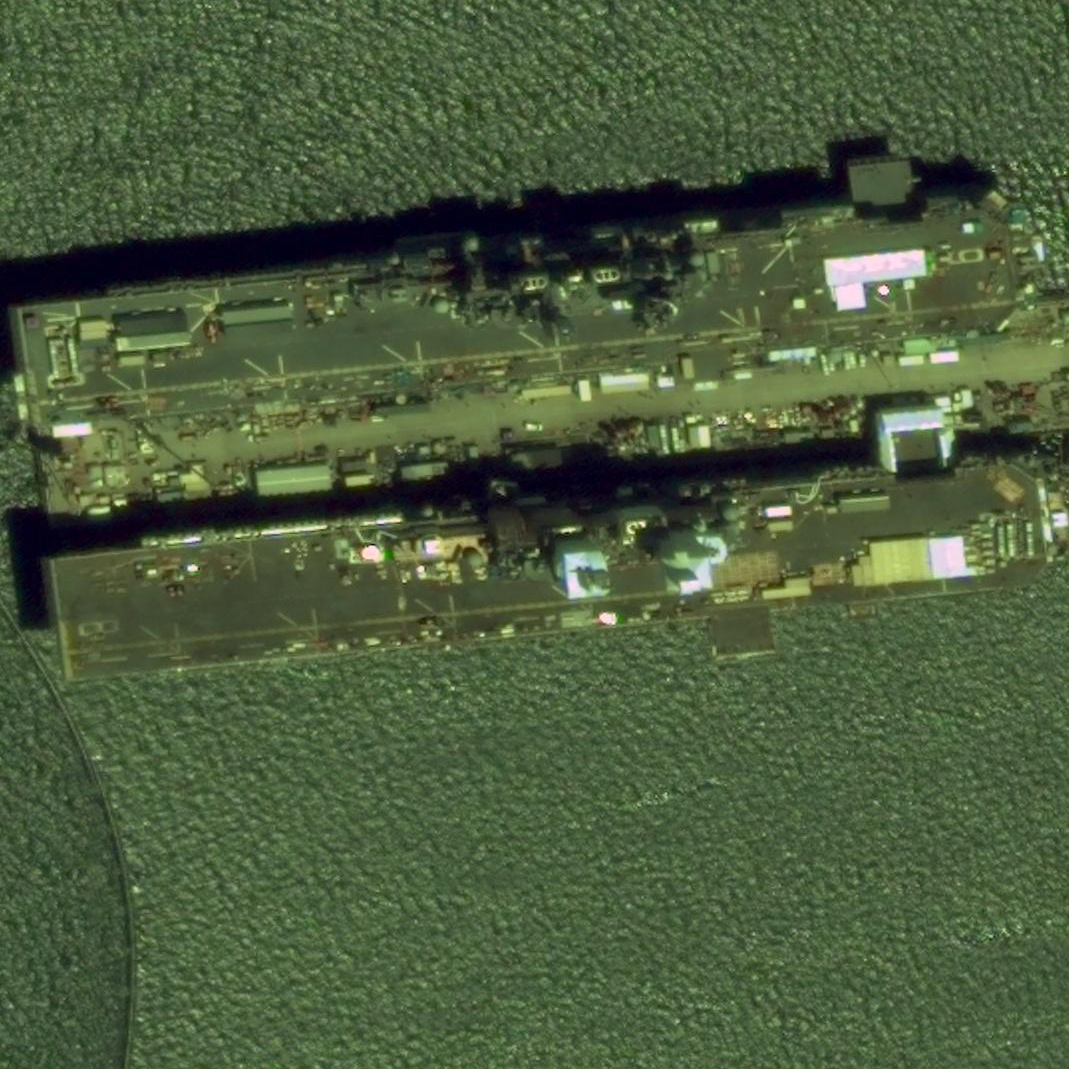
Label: assault